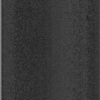
Label: dusty